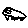
Label: car